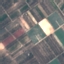
Land use / land cover class: PermanentCrop